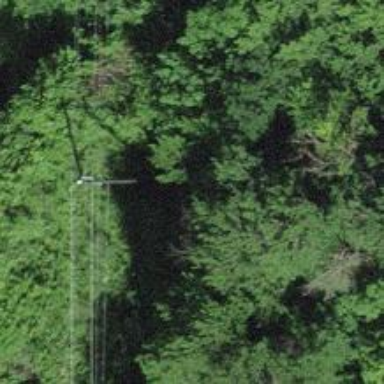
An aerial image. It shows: Power pole.